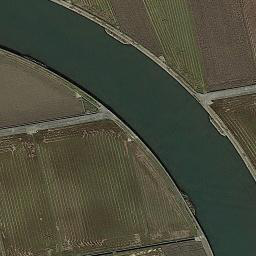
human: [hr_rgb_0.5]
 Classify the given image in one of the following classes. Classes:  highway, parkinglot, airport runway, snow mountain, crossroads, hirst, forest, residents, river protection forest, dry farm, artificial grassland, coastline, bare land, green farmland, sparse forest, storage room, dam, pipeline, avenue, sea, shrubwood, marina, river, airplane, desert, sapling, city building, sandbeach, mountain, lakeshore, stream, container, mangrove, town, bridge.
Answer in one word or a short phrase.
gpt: river